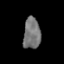
Tissue: lung
Cell type: T cells
Senescence score: 0.2022
Nuclear area (px): 520
Mean DAPI intensity: 118.475